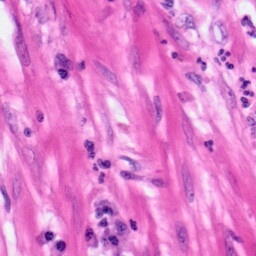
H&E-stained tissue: Pancreatic